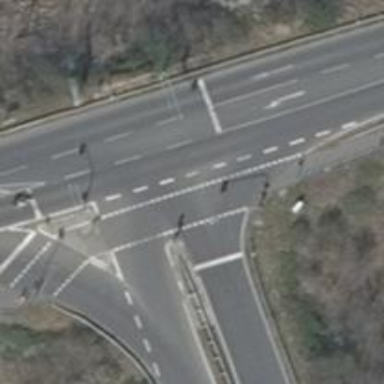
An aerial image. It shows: Road with "give way" sign.